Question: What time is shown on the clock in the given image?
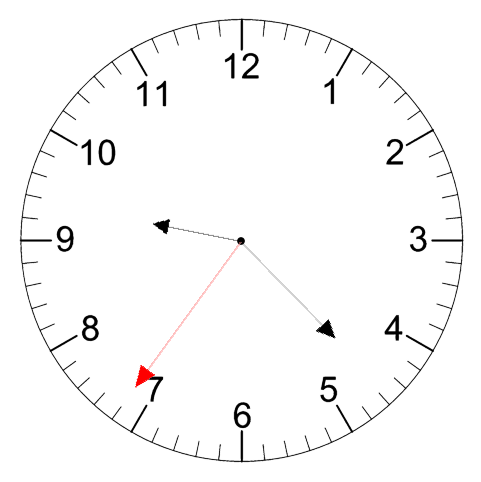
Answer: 09:22:36